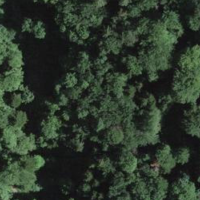
EUNIS habitat code: 41
Species observed at this site:
Asplenium trichomanes
Cardamine heptaphylla
Taxus baccata
Neottia nidus-avis
Convallaria majalis